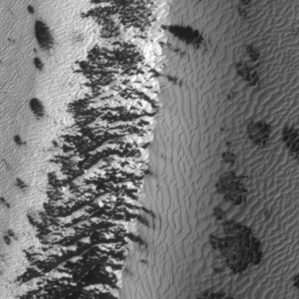
Label: frost